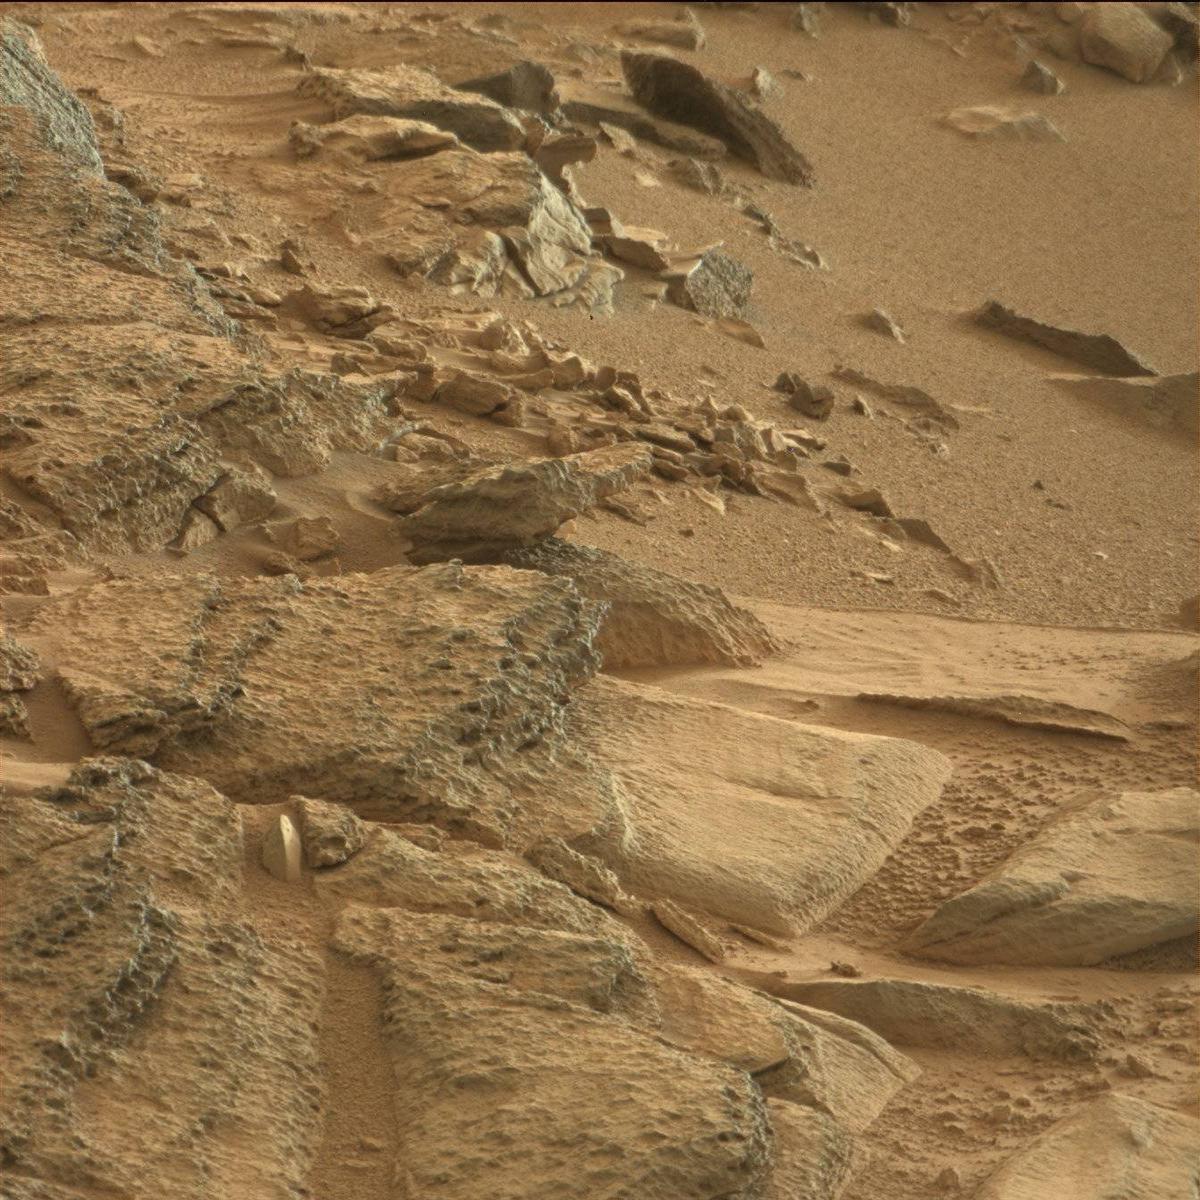
Terrain classes present: Bedrock, Sand / Soil